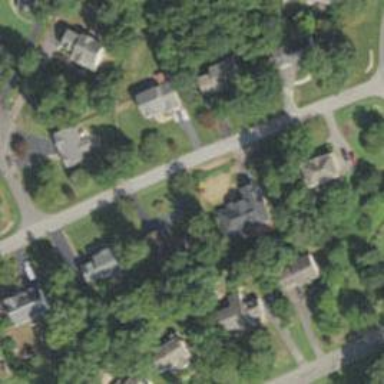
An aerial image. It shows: Driveway leading to service road.